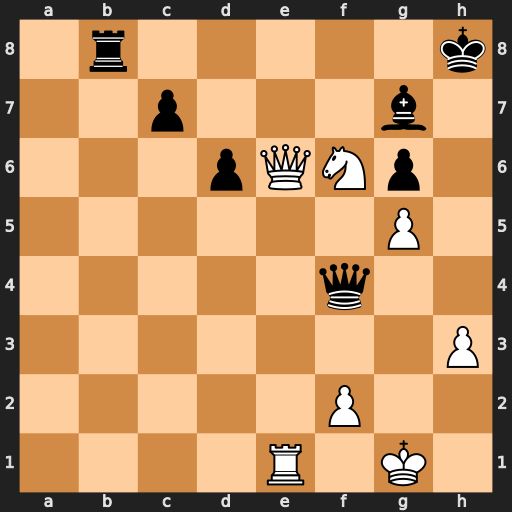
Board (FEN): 1r5k/2p3b1/3pQNp1/6P1/5q2/7P/5P2/4R1K1
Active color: w
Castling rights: -
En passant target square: -
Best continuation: Qe8+ Rxe8 Rxe8+ Bf8 Rxf8+ Kg7 Nh5+ Kxf8 Nxf4